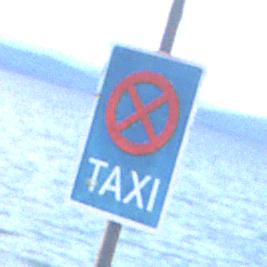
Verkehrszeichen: Taxenstand
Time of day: SunriseSunset
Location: Outdoor (Suburban)
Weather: PartlyCloudy
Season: NotSpecified
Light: Natural